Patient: sex F, age 68
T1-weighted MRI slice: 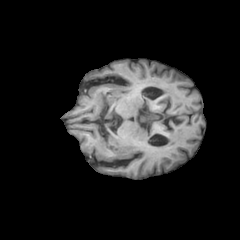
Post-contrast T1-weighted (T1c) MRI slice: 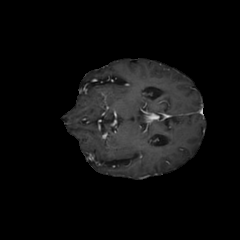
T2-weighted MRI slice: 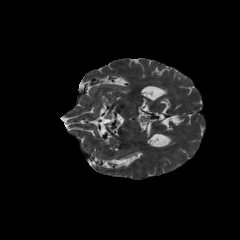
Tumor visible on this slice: no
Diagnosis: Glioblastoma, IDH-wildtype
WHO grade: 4